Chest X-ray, PA view. Patient: 62 years old, sex M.
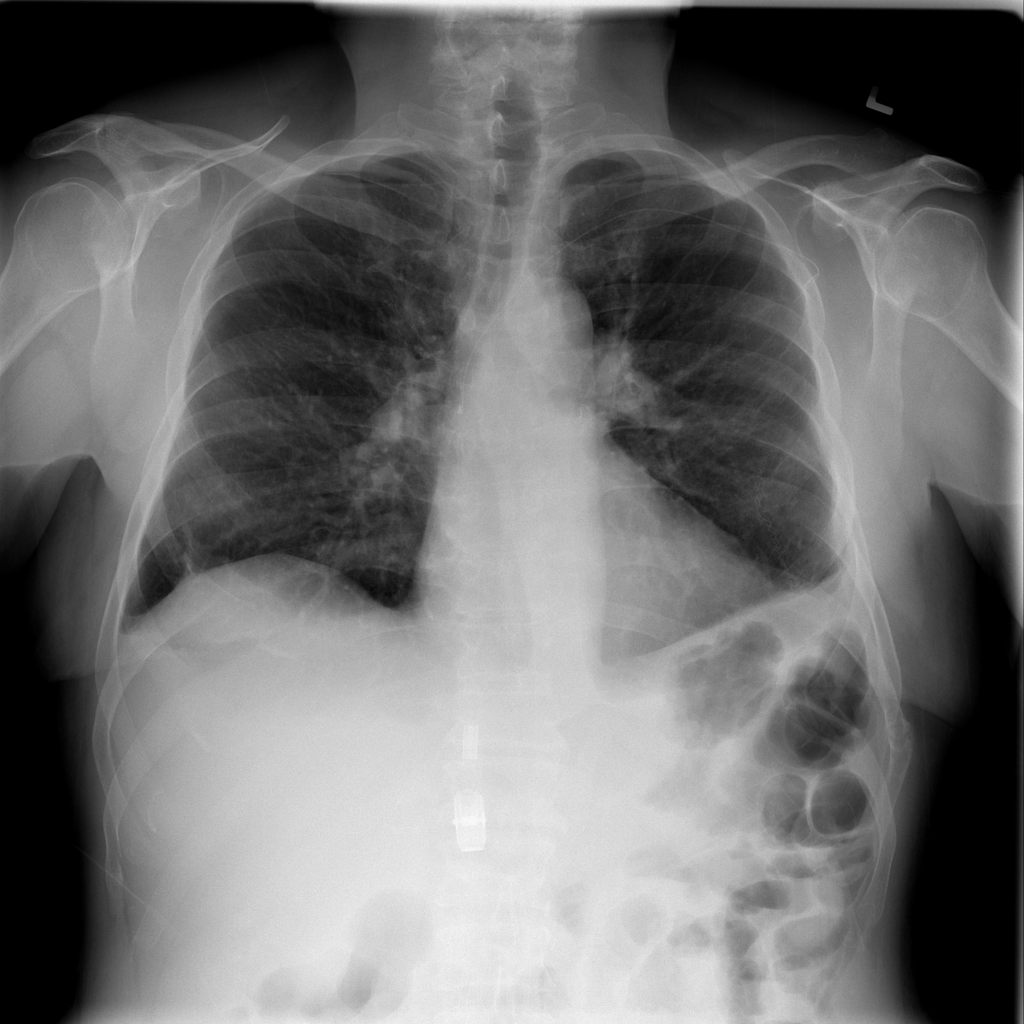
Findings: No Finding